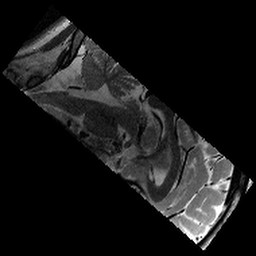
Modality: T2w
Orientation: sagittal
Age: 14
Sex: female
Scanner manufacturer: siemens
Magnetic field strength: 3 T
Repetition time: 9.23 s
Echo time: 0.067 s